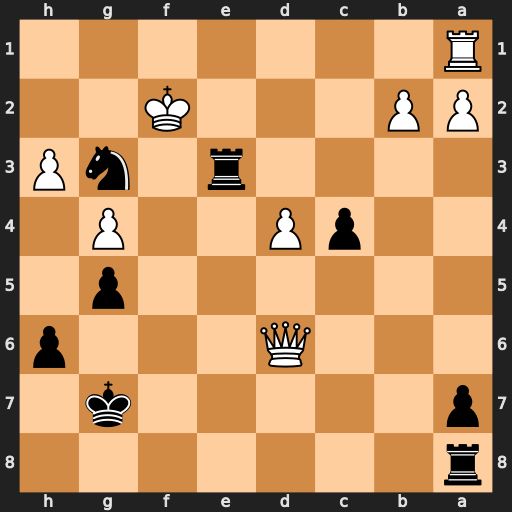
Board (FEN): r7/p5k1/3Q3p/6p1/2pP2P1/4r1nP/PP3K2/R7
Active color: b
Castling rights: -
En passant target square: -
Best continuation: Ne4+ Kxe3 Nxd6